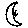
Label: moon